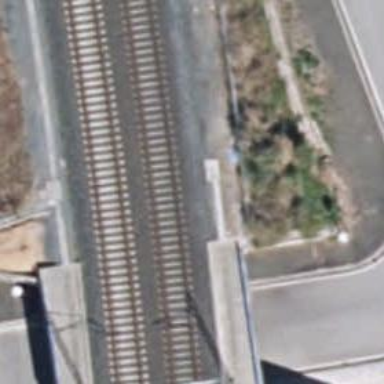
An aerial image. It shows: Railway with electrified contact lines.